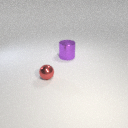
small red metal sphere to the left of large purple metal cylinder